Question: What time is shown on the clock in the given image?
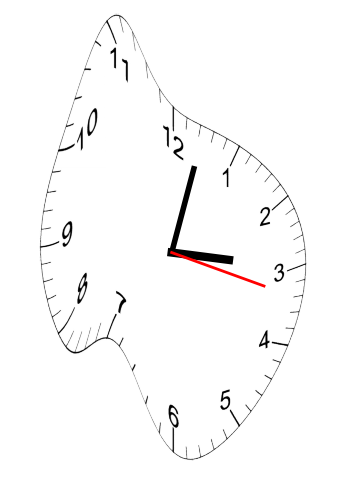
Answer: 03:02:17